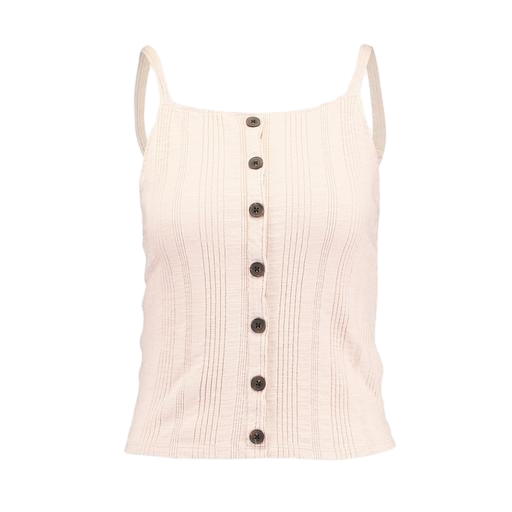
beige tank top, beige button-front vest, white sleeveless button, white background